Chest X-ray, PA view. Patient: 40 years old, sex F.
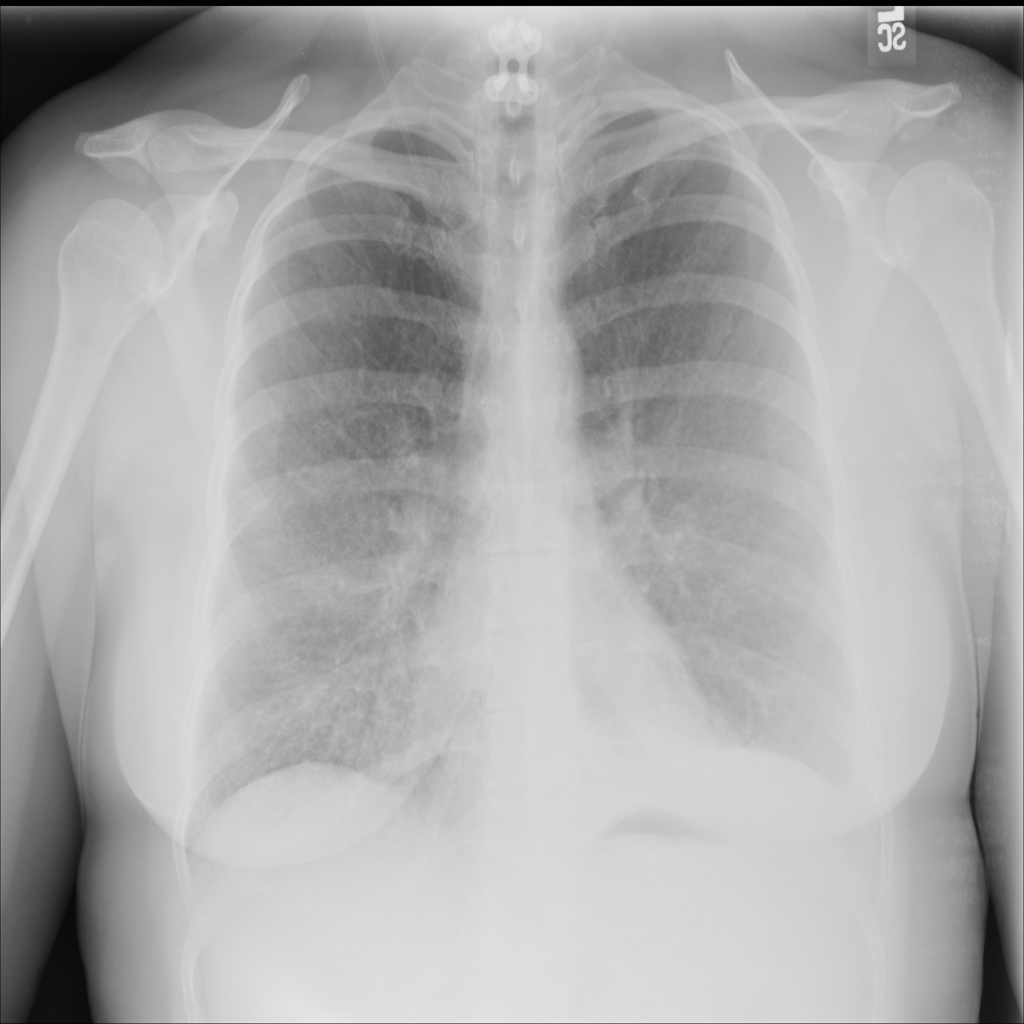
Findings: Pleural_Thickening